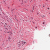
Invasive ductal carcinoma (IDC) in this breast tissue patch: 0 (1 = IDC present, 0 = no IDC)